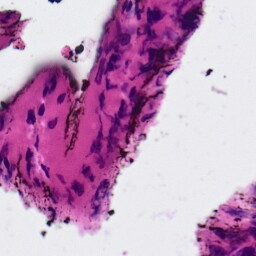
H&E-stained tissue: Ovarian